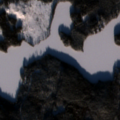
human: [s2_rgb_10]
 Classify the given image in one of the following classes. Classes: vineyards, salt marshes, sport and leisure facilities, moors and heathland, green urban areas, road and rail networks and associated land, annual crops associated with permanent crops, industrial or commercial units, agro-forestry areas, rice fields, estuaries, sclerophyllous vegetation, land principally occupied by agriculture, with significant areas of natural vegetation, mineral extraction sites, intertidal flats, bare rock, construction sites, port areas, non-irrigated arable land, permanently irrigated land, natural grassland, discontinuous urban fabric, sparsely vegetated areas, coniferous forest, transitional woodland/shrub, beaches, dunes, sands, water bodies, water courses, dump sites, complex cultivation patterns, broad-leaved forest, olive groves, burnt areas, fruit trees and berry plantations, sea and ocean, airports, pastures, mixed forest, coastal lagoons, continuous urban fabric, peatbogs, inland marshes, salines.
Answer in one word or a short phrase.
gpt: coniferous forest, mixed forest, water bodies